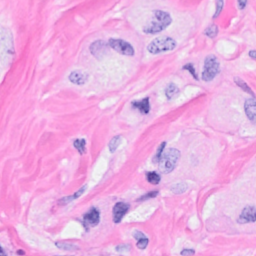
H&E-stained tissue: Breast